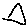
Label: triangle